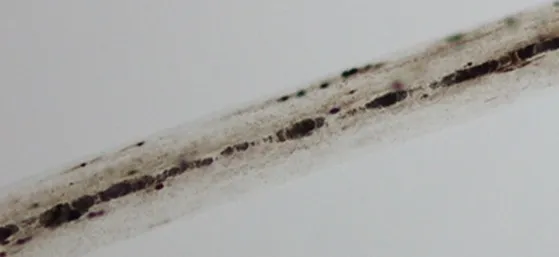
Light microscopy examination of the hair of our patient showing a large, irregular.
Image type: radiology (scintigraphy)